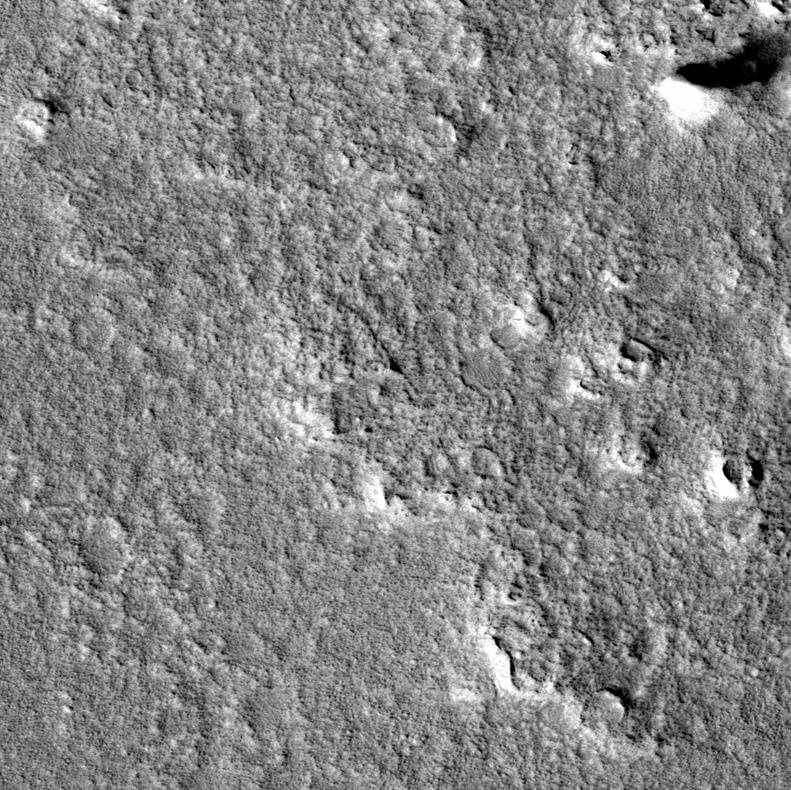
Label: dustdevil